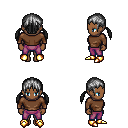
a pixel art fantasy rpg character, female body template, human, dark skin, brown long-sleeve shirt, magenta pants, gray twin-tailed hairstyle, gold boots, four views (front, back, left, right), 2x2 character sprite sheet, small pixel art, hard edges, no anti-aliasing